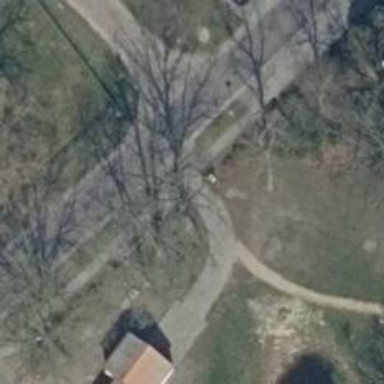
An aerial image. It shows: Emergency access point on the road.